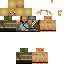
A female human skin with medium skin, wearing brown long hair dressed in a blue hoodie and brown pants, featuring a closed mouth.